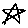
Label: star